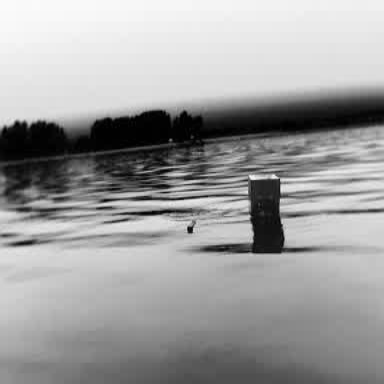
There is a fishing_boat in the infrared image.